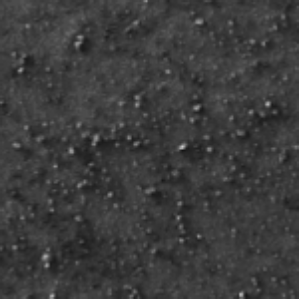
Label: frost